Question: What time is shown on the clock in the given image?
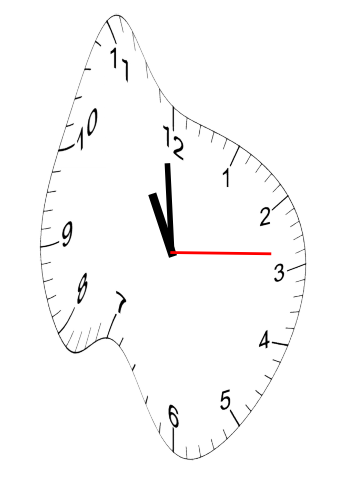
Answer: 10:59:14